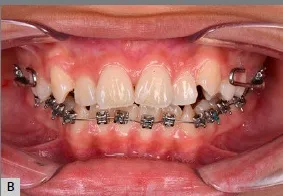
Intraoral photographs.
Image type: medical_photograph (oral_photograph)